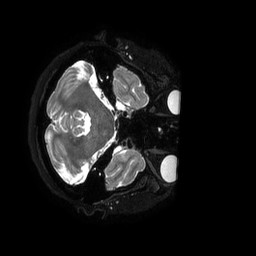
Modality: T2w
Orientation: axial
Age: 66
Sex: female
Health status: ill
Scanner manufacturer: philips
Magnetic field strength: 3 T
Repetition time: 3.5 s
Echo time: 0.3 s